Field crop: tomato
Growth stage: 1
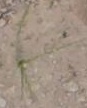
Species: cyperus